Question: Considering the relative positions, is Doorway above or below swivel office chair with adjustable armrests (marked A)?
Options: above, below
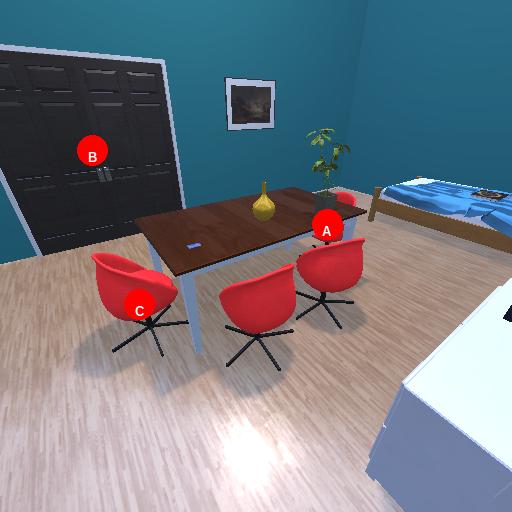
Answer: above